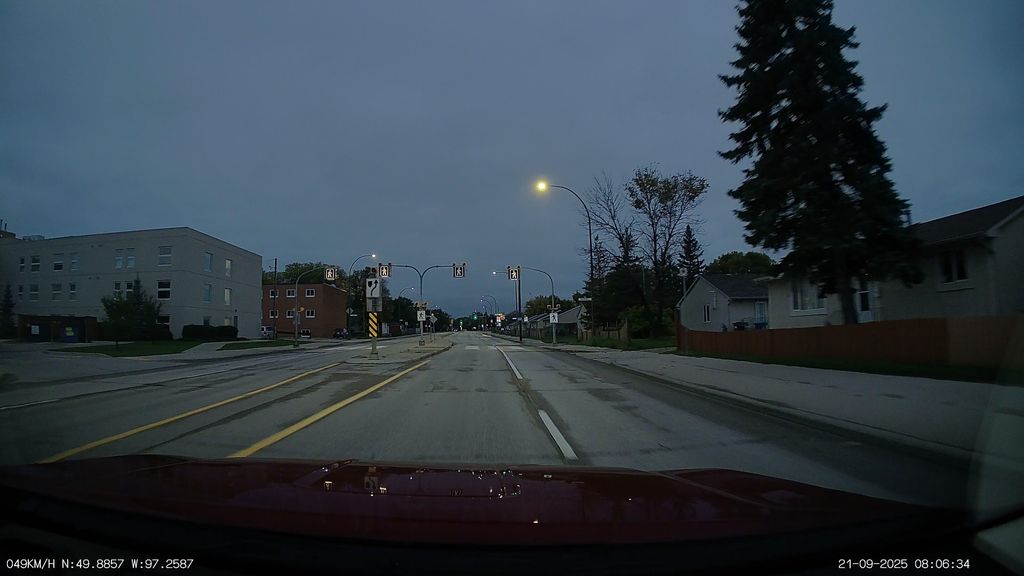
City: winnipeg